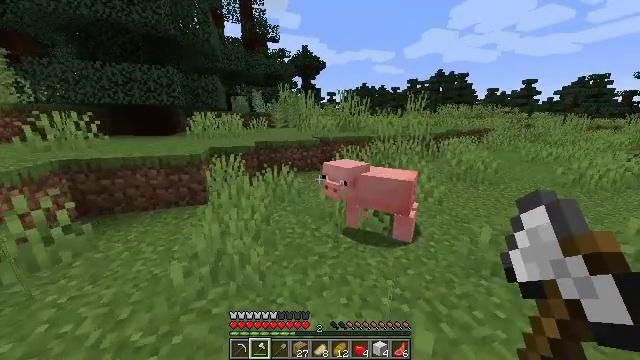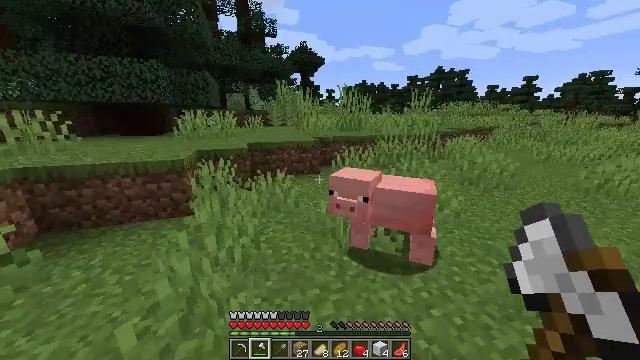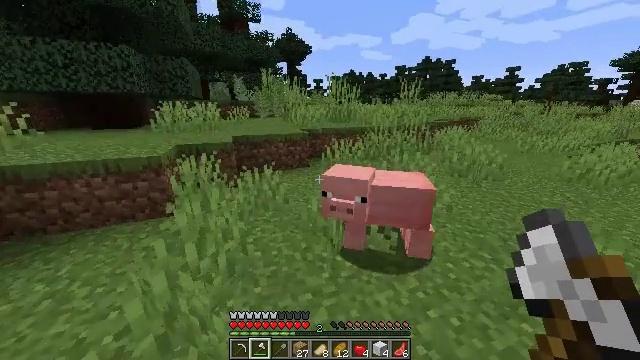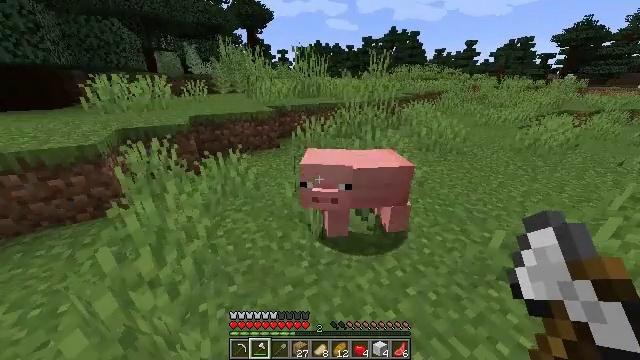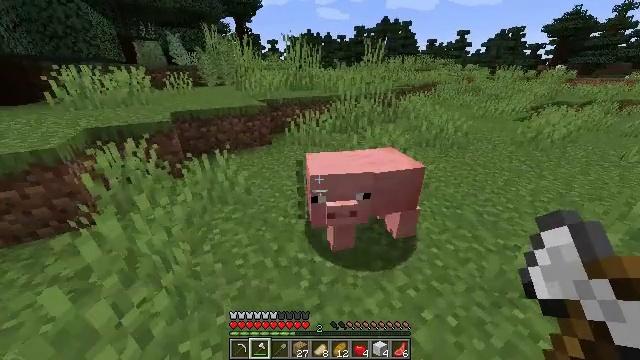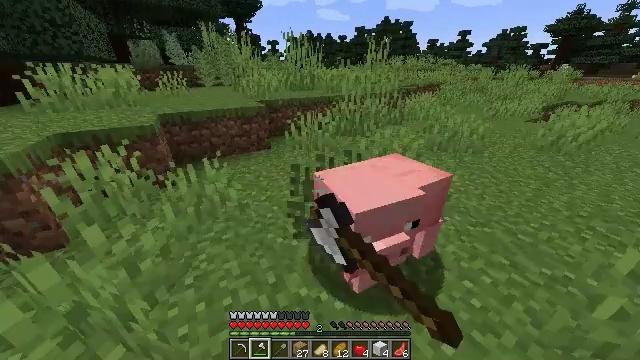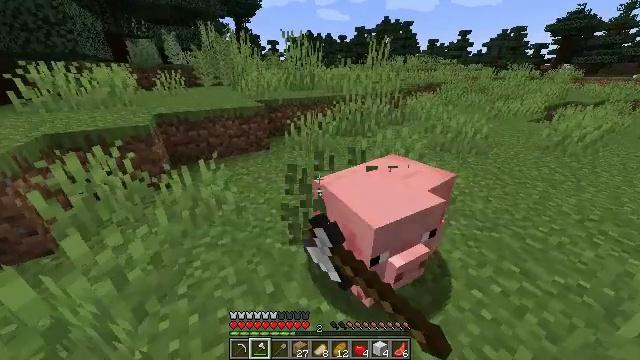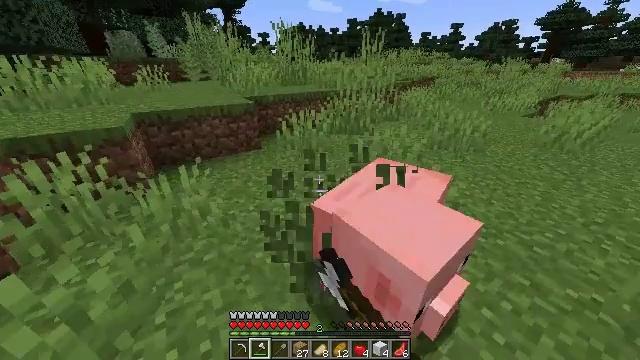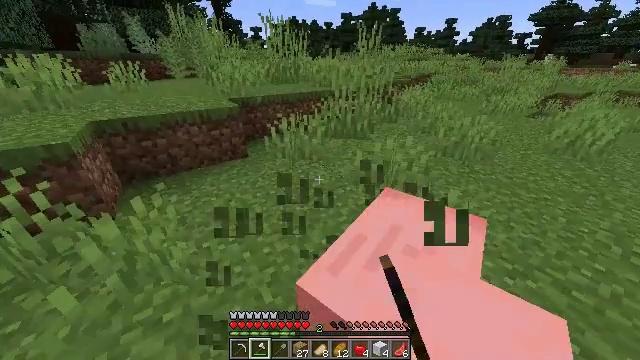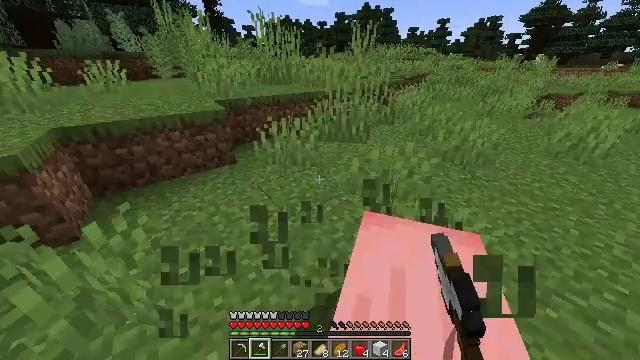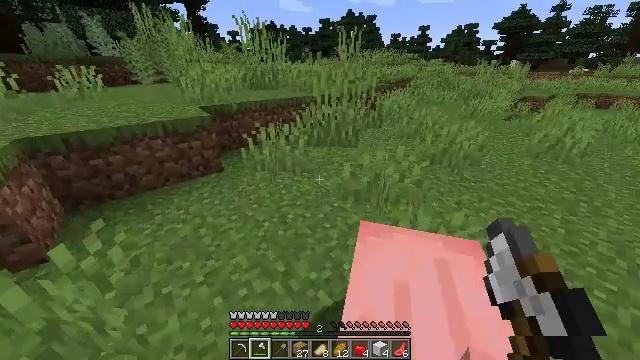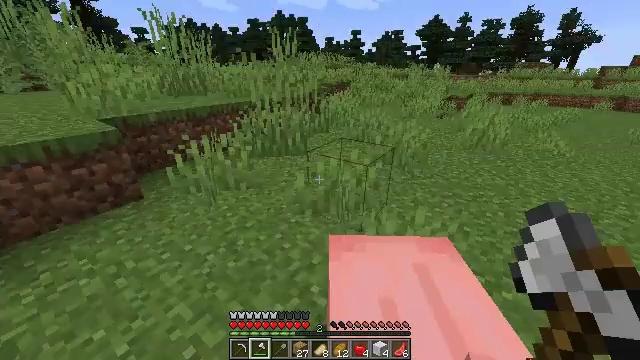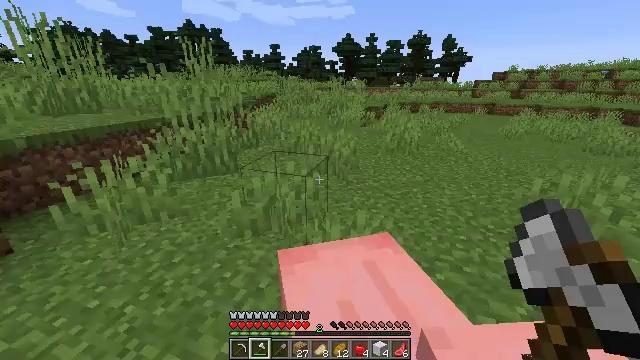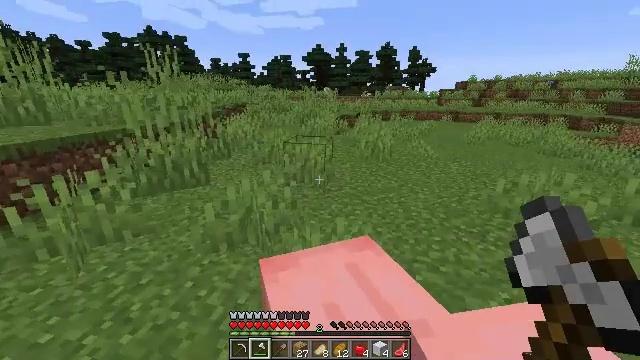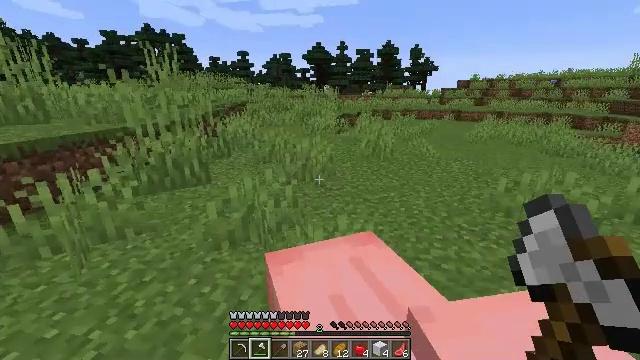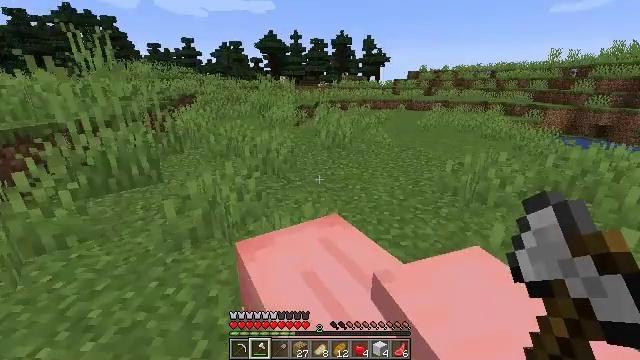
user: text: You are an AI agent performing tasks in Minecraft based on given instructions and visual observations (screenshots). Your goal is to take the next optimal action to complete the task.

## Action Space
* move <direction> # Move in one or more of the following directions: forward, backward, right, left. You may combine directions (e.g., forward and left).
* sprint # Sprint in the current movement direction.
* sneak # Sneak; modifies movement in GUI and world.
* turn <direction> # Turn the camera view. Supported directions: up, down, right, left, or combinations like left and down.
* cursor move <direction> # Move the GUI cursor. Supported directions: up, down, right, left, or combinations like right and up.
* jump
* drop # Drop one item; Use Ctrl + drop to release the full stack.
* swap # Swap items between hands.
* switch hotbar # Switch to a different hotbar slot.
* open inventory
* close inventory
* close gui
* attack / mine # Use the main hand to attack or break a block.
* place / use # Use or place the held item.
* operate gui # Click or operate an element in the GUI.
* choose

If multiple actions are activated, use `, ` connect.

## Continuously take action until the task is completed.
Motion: motion action
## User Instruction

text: Gather grass on the ground.
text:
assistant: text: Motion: move forward, sprint
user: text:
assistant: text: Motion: move forward, sprint, turn right and down
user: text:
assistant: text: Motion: move forward, sprint, turn right and down
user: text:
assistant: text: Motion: move forward, sprint, turn right and down, attack / mine
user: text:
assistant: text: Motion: move forward, sprint, attack / mine
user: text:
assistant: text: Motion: move forward, sprint, attack / mine
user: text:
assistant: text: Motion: move forward, sprint, turn right and down
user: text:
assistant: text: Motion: move forward, sprint, turn right
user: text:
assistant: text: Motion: move forward, turn right
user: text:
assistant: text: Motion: turn right and up
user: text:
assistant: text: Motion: turn right and up
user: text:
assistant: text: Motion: turn right and up
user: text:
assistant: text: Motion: turn right and up
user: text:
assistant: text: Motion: no_op
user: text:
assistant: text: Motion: turn right and down
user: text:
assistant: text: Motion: turn right and down
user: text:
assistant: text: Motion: move right, turn right and up
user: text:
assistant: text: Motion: move right, turn right and up
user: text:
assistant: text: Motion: move right
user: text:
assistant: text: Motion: move right
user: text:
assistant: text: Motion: move back and move right, turn left
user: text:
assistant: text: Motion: move back and move right, turn left
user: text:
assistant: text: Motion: move back and move right, turn left and up
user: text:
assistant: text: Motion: move back and move right, turn left and up
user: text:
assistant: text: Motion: move back and move right, turn left and up
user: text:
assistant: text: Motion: move back and move right, turn left and up
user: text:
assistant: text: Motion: move back and move right, turn left
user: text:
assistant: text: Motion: move back and move right, turn left
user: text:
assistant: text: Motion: move back and move right, turn left
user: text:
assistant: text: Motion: move back and move right